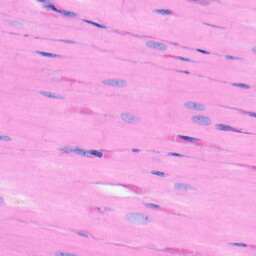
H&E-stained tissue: Heart